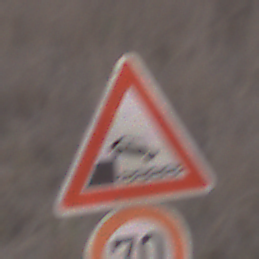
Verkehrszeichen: Ufer
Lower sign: Geschwindigkeit70
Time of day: SunriseSunset
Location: Outdoor (Nature)
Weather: Clear
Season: NotSpecified
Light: Natural